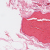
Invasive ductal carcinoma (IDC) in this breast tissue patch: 0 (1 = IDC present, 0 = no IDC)